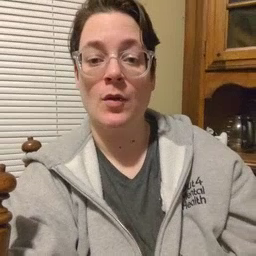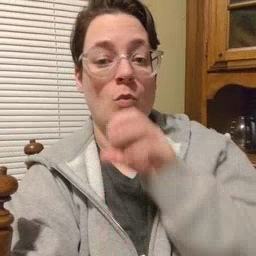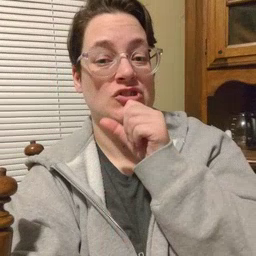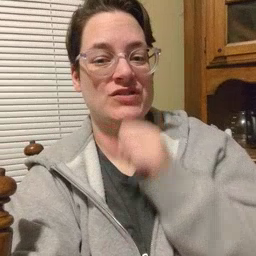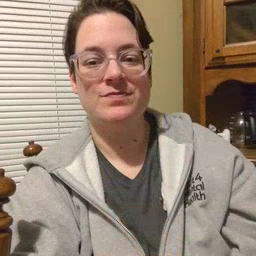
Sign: orange